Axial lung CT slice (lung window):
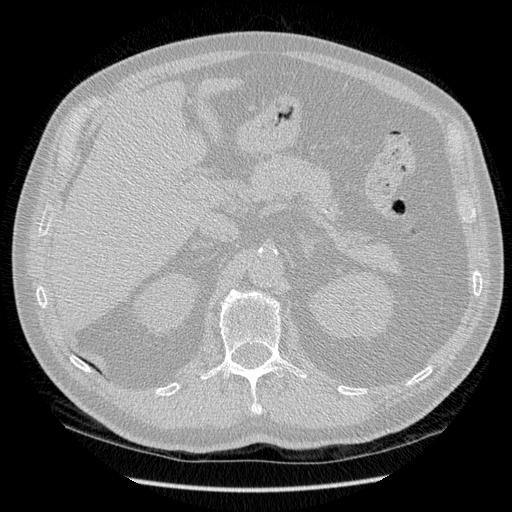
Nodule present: no